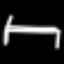
Label: bed